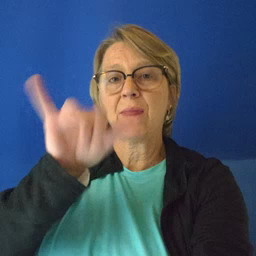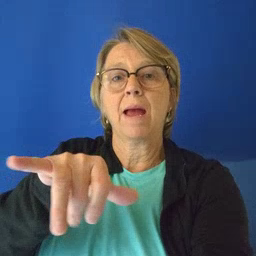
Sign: that